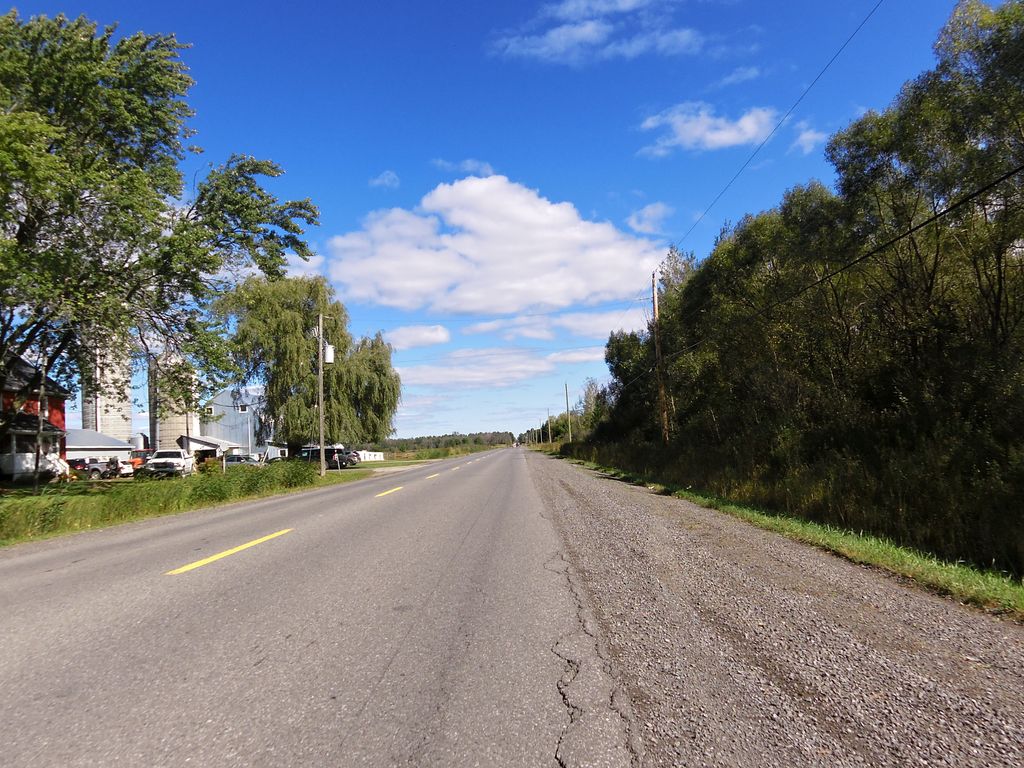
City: ottawa-gatineau